Question: How can I display icons to the left of the 'UITableViewCell' in 'UITableView'?
The Mail app does this, and I'm wondering if this is a native feature that comes with iOS, or one that need a custom implementation.
Thanks!

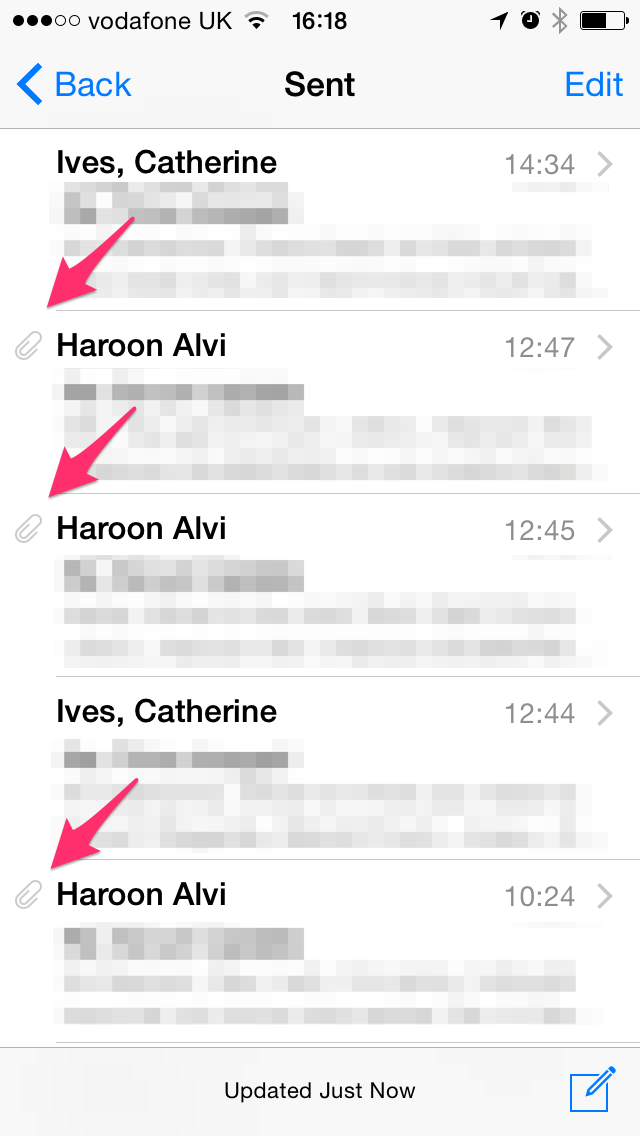
Answer: The credit should really go to @rdelmar, but as he gave the solution in in a comment rather than an answer, I'm posting this for other people:
> That image is not "left of the cell", it's part of the cell. With a
custom cell, you can put your content where you want, as well as inset
the separator so it looks like the cell doesn't go all the way to the
left edge of the screen